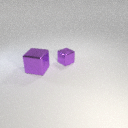
large purple metal cube in front of small purple metal cube